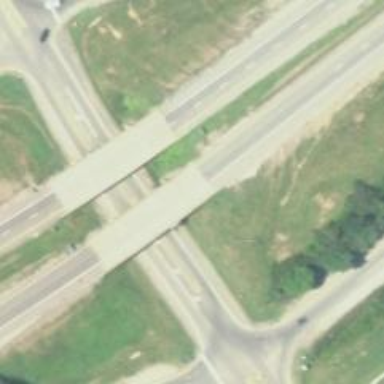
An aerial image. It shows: Bridge over trunk highway with expressway.